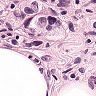
Metastatic tissue present: yes